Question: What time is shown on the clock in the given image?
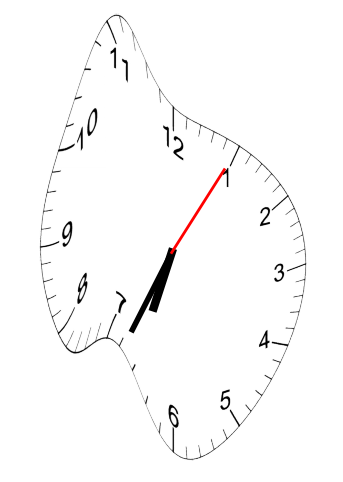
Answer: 06:34:05